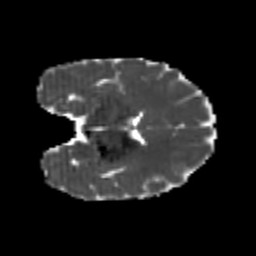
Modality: MD
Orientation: coronal
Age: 24
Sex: female
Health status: healthy
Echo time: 0.074 s